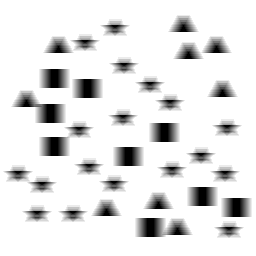
Squares: 9
Triangles: 9
Stars: 18
Total shapes: 36